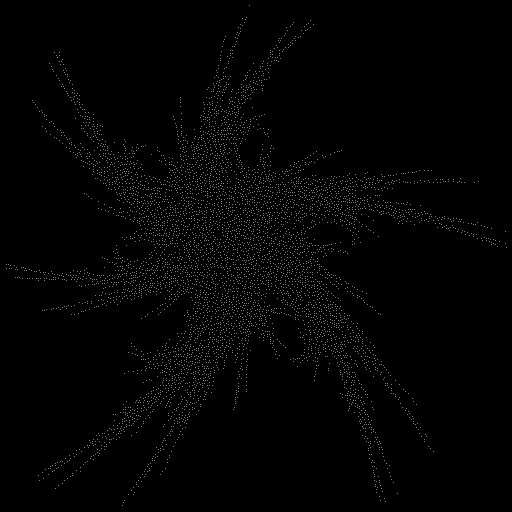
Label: gaku